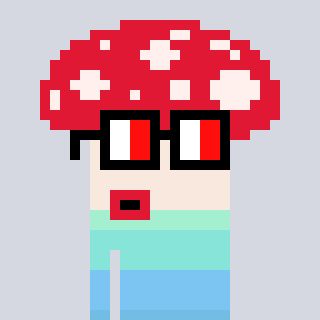
a pixel art character with square glasses with black frames and red eyes, a mushroom-shaped head and a grayscale-colored body on a cool background